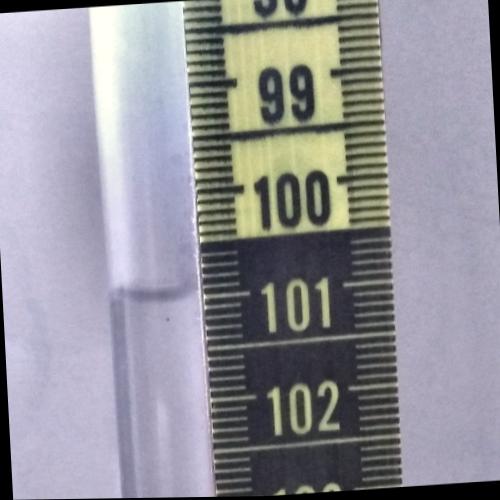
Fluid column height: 101.0 cm